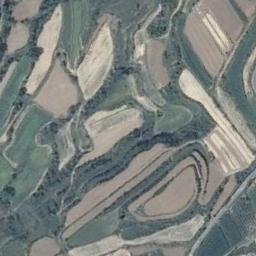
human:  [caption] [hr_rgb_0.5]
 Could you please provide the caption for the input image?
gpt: Most of the terraces are bare land .

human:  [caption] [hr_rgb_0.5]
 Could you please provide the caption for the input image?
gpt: Many green plants are on the terrace .

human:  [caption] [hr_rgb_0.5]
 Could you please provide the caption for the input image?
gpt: The bare and green terrace is next to some trees .

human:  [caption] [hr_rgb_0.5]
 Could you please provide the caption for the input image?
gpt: A large layer of brown and green mixed terraces .

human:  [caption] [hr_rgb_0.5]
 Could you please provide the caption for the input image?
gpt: There are some green terraces and brown ones .